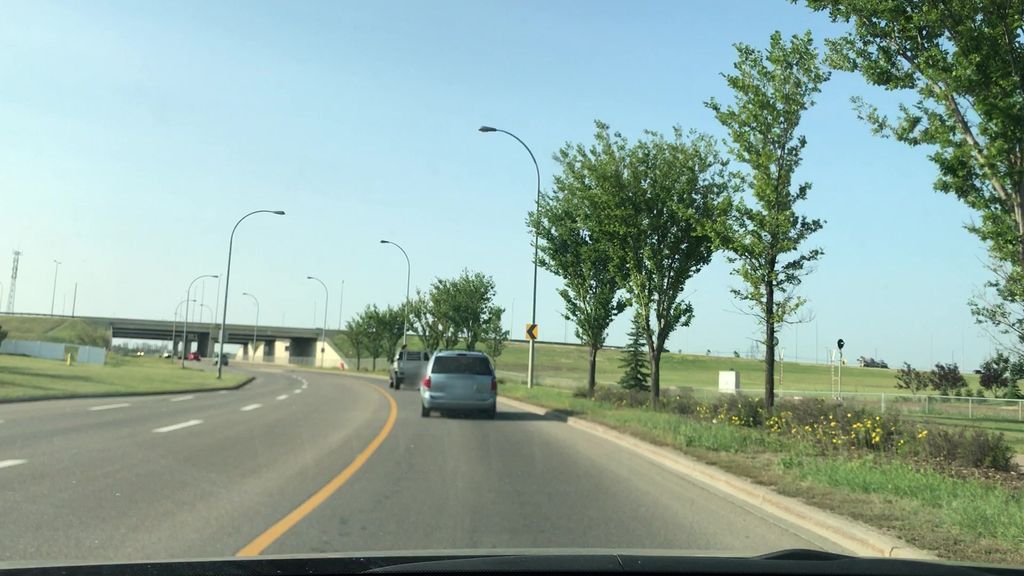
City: edmonton